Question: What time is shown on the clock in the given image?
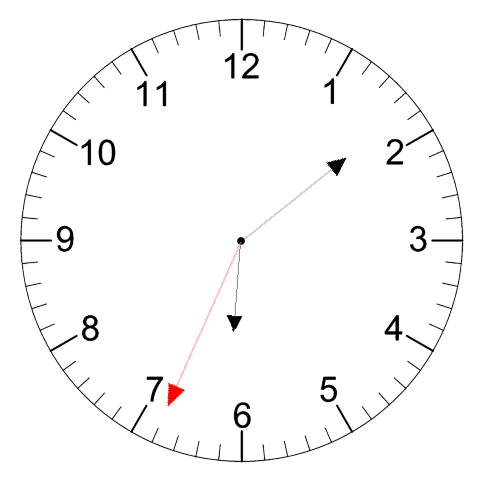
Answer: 06:08:34